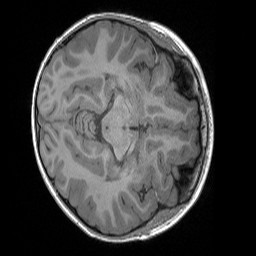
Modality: T1w
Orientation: axial
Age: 8
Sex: male
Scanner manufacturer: siemens
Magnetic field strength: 3 T
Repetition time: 1.65 s
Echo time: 0.00203 s